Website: crate-barrel
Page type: billing-address
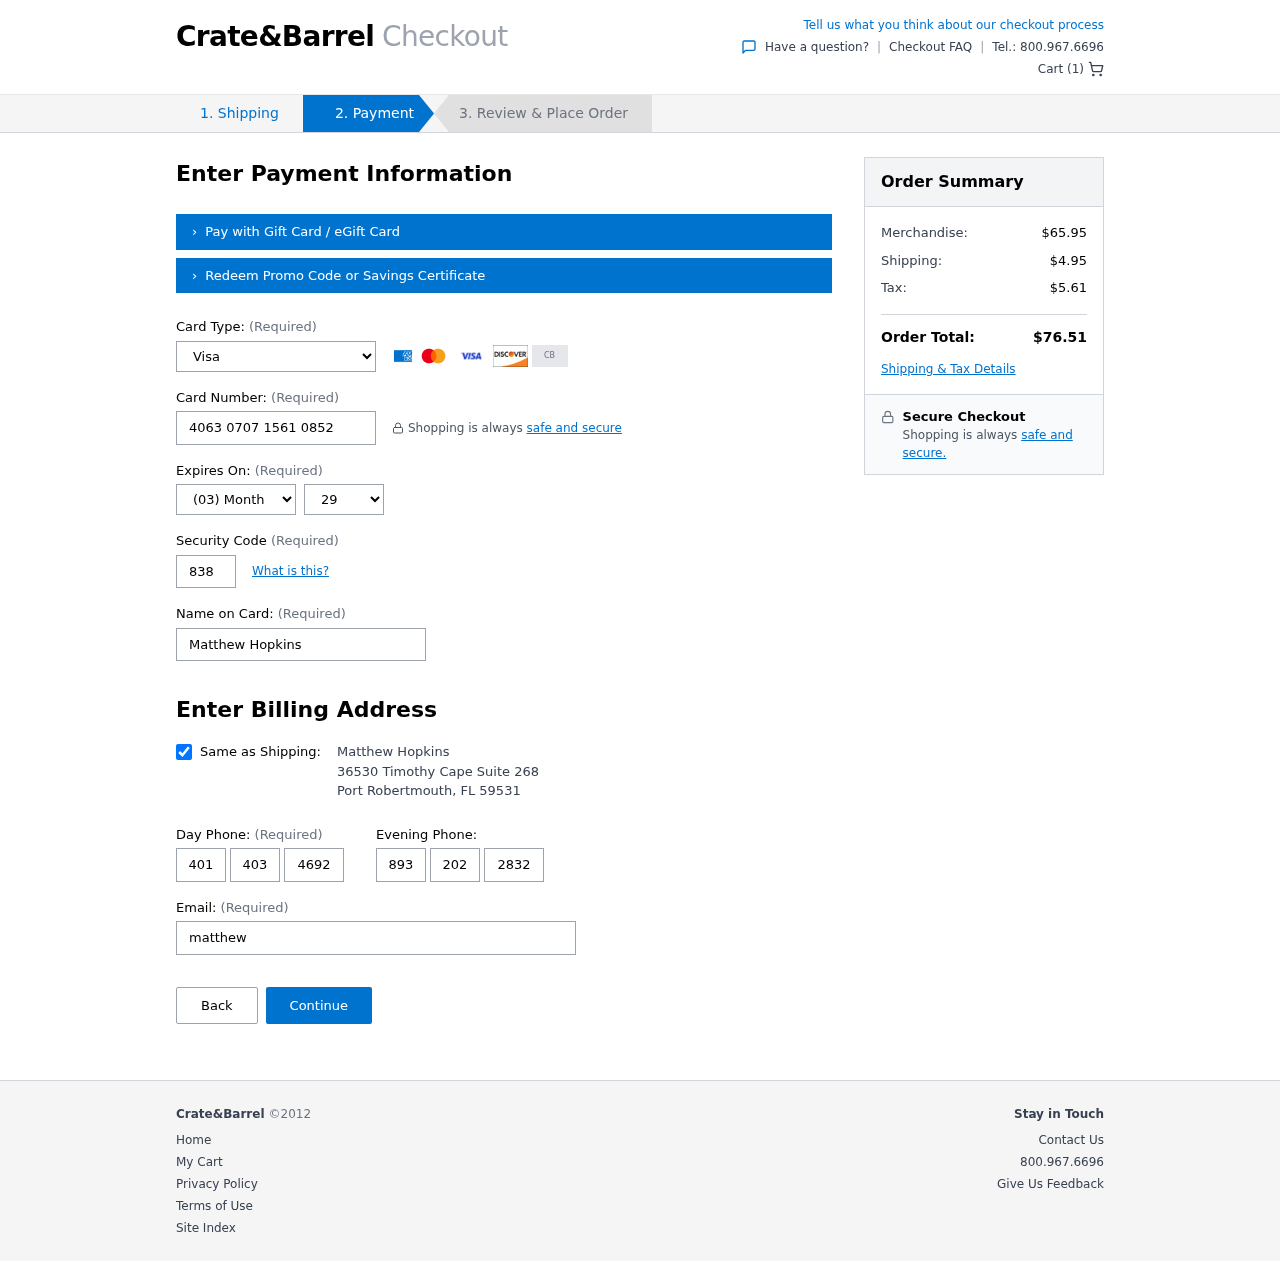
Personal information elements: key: PII_CARD_CVV
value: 838
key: PII_CARD_EXPIRY_MONTH
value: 03
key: PII_CARD_EXPIRY_YEAR
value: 29
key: PII_CARD_NUMBER
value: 4063 0707 1561 0852
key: PII_CARD_TYPE
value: Visa
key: PII_CITY
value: Port Robertmouth
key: PII_EMAIL
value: matthew.hopkins@hotmail.com
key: PII_FULLNAME
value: Matthew Hopkins
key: PII_PHONE_ALT_AREA
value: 893
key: PII_PHONE_ALT_PREFIX
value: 202
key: PII_PHONE_ALT_SUFFIX
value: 2832
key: PII_PHONE_AREA
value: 401
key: PII_PHONE_PREFIX
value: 403
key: PII_PHONE_SUFFIX
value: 4692
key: PII_POSTCODE
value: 59531
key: PII_STATE_ABBR
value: FL
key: PII_STREET
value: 36530 Timothy Cape Suite 268
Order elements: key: ORDER_NUM_ITEMS
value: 1
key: ORDER_SUBTOTAL
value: $65.95
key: ORDER_SHIPPING_COST
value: $4.95
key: ORDER_TAX
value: $5.61
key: ORDER_TOTAL
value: $76.51